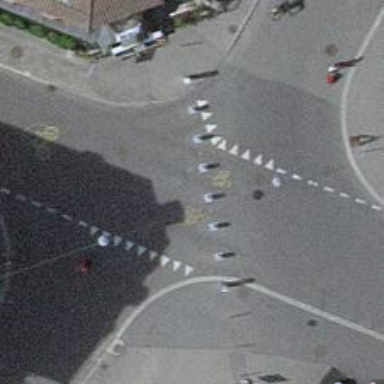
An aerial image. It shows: Rising bollard barrier.